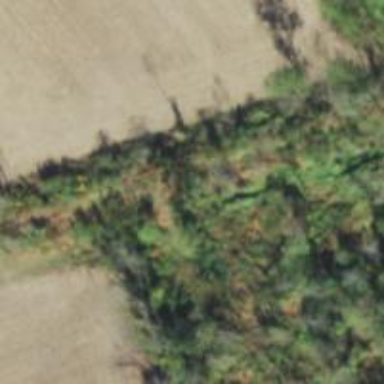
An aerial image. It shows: Abandoned railway.